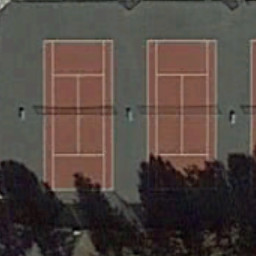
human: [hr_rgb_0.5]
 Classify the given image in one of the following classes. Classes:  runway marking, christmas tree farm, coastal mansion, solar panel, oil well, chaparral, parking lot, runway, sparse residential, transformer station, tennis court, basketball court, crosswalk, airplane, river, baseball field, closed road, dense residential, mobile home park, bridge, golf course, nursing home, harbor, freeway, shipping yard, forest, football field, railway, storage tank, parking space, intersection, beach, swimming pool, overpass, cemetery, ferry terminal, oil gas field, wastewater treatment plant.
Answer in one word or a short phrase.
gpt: tennis court